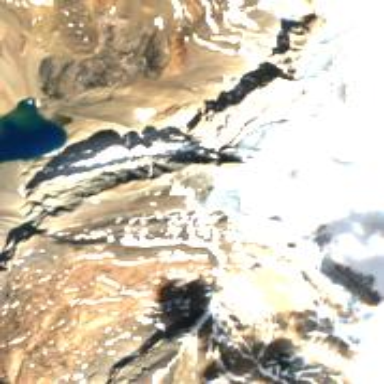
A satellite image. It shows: Stunning view of glacier.